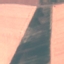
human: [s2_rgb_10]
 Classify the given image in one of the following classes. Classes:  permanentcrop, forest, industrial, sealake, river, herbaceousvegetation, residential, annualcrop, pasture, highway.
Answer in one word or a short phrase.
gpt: AnnualCrop